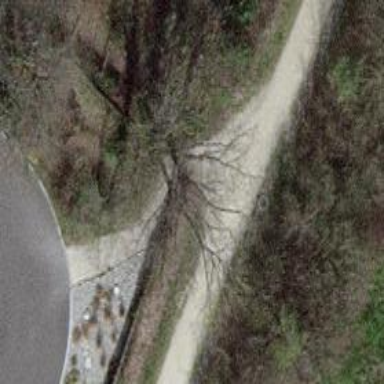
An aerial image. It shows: Footway with fine gravel surface.